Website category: sports
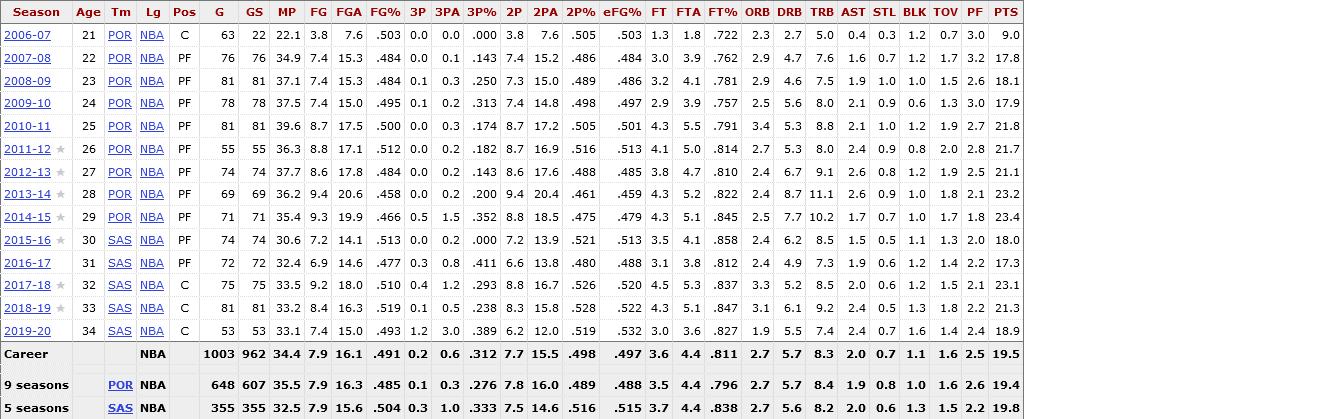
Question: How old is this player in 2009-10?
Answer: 24

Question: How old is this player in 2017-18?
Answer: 32

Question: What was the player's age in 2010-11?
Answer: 25

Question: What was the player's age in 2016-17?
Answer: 31

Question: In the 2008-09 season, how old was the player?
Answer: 23

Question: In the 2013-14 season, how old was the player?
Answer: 28

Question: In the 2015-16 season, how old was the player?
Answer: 30

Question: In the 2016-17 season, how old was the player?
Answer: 31

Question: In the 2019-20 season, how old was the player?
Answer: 34

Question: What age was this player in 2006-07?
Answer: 21

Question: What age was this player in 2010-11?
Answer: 25

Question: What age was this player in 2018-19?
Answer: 33

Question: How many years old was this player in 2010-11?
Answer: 25

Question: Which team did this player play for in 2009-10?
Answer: POR

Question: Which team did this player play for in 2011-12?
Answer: POR

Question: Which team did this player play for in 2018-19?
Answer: SAS

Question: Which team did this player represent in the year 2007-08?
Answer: POR

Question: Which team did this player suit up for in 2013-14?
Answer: POR

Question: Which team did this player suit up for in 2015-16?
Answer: SAS

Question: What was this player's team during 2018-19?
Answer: SAS

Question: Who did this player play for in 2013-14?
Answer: POR

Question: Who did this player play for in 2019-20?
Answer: SAS

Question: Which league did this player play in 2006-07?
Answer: NBA

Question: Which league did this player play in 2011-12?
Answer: NBA

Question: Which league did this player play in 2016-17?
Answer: NBA

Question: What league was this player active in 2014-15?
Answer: NBA

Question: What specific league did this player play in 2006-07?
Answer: NBA

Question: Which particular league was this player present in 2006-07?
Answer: NBA

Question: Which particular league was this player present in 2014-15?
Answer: NBA

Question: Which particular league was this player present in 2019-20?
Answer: NBA

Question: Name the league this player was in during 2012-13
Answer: NBA

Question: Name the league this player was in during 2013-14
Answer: NBA

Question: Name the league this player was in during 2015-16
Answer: NBA

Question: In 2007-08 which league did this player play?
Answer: NBA

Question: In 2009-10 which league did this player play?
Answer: NBA

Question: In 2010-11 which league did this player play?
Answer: NBA

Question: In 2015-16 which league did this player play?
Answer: NBA

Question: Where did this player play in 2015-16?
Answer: NBA

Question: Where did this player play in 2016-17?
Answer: NBA

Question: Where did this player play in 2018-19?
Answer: NBA

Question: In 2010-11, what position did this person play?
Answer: PF

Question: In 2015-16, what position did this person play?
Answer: PF

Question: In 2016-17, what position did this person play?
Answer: PF

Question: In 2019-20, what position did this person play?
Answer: C

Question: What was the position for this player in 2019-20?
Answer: C

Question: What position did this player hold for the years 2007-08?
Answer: PF

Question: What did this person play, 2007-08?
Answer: PF

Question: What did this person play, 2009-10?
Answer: PF

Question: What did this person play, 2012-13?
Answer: PF

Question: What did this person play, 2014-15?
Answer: PF

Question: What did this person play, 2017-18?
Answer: C

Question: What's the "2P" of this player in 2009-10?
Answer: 7.4

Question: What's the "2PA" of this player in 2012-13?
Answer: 17.6

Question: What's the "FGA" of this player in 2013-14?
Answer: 20.6

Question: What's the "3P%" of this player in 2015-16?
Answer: .000

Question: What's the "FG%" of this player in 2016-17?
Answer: .477

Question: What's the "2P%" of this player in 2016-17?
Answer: .480

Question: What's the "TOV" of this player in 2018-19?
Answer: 1.8

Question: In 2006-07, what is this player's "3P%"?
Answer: .000

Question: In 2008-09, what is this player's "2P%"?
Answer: .489

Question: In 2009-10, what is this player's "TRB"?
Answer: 8.0

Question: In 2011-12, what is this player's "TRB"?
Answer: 8.0

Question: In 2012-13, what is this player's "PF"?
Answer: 2.5

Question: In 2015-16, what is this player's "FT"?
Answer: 3.5